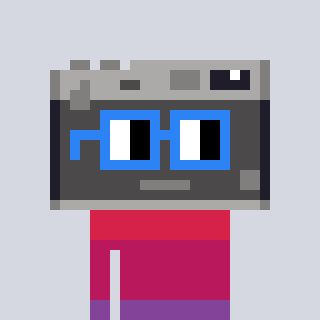
a pixel art character with square blue glasses, a camera-shaped head and a cold-colored body on a cool background